Aerial crown-view tile of a tropical tree (Barro Colorado Island, Panama), acquired 20240716:
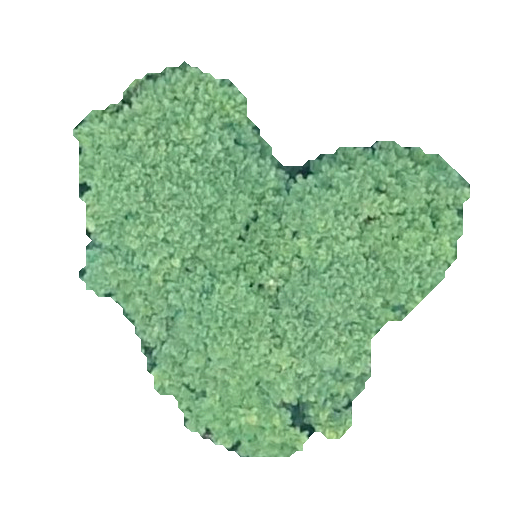
Species: Jacaranda copaia
GBIF accepted scientific name: Jacaranda copaia
Crown area: 150.807 m²